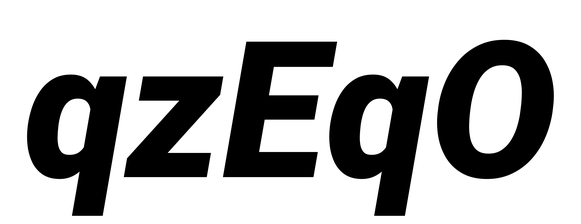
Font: Roboto-Italic_Black_Italic